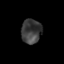
Tissue: skin
Cell type: Epithelial cells
Senescence score: 0.2755
Nuclear area (px): 474
Mean DAPI intensity: 60.854